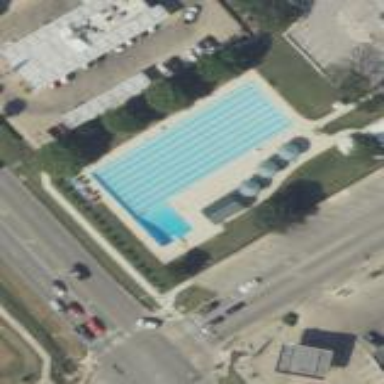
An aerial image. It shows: Outdoor inground swimming pool in leisure land.